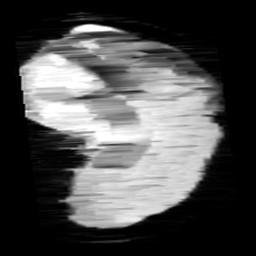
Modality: minIP
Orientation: sagittal
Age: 13
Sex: male
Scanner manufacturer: siemens
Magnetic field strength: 3 T
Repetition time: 0.027 s
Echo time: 0.02 s